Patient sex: M
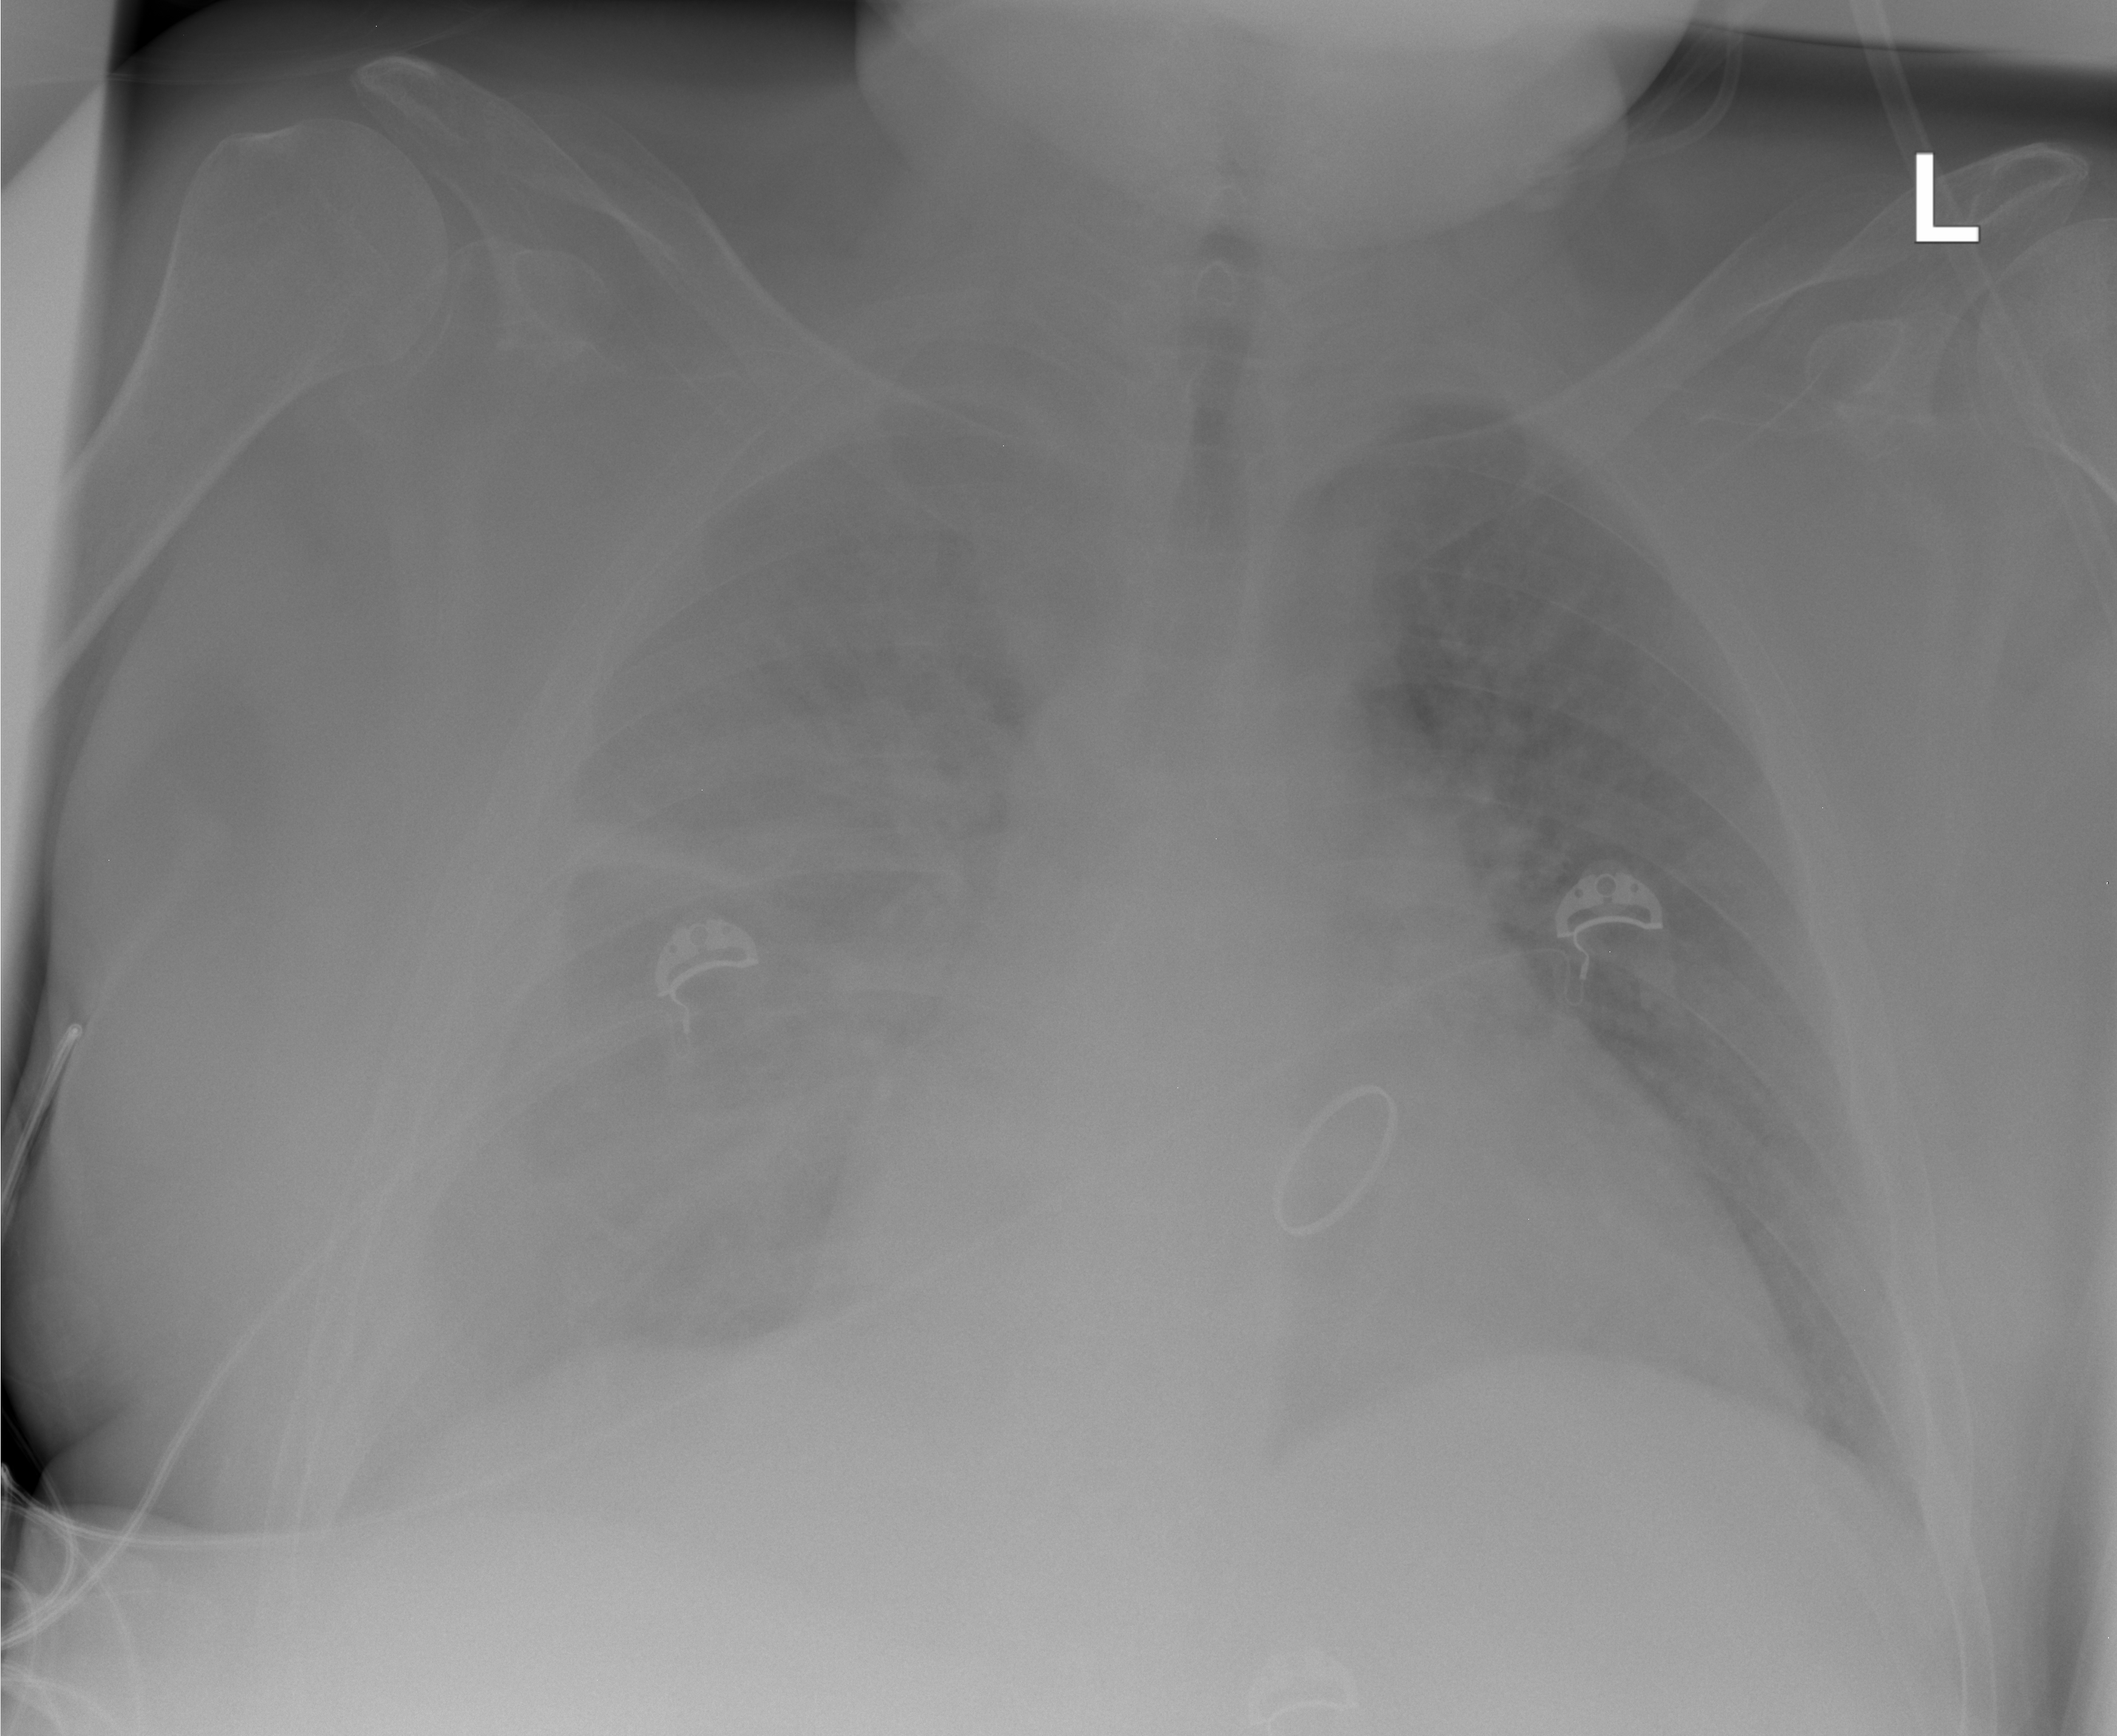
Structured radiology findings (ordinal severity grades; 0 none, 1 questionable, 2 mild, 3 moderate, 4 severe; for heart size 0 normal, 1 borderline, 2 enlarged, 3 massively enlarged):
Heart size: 2
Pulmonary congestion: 2
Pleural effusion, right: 0
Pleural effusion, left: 0
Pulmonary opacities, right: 2
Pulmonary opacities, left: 1
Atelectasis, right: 2
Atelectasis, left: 0